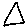
Label: triangle